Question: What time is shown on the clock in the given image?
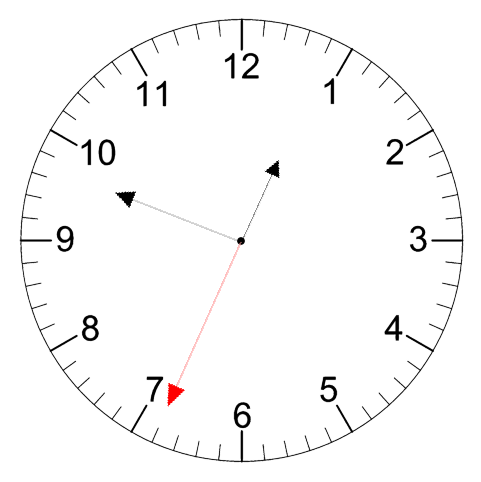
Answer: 12:48:34